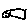
Label: fish